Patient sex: M
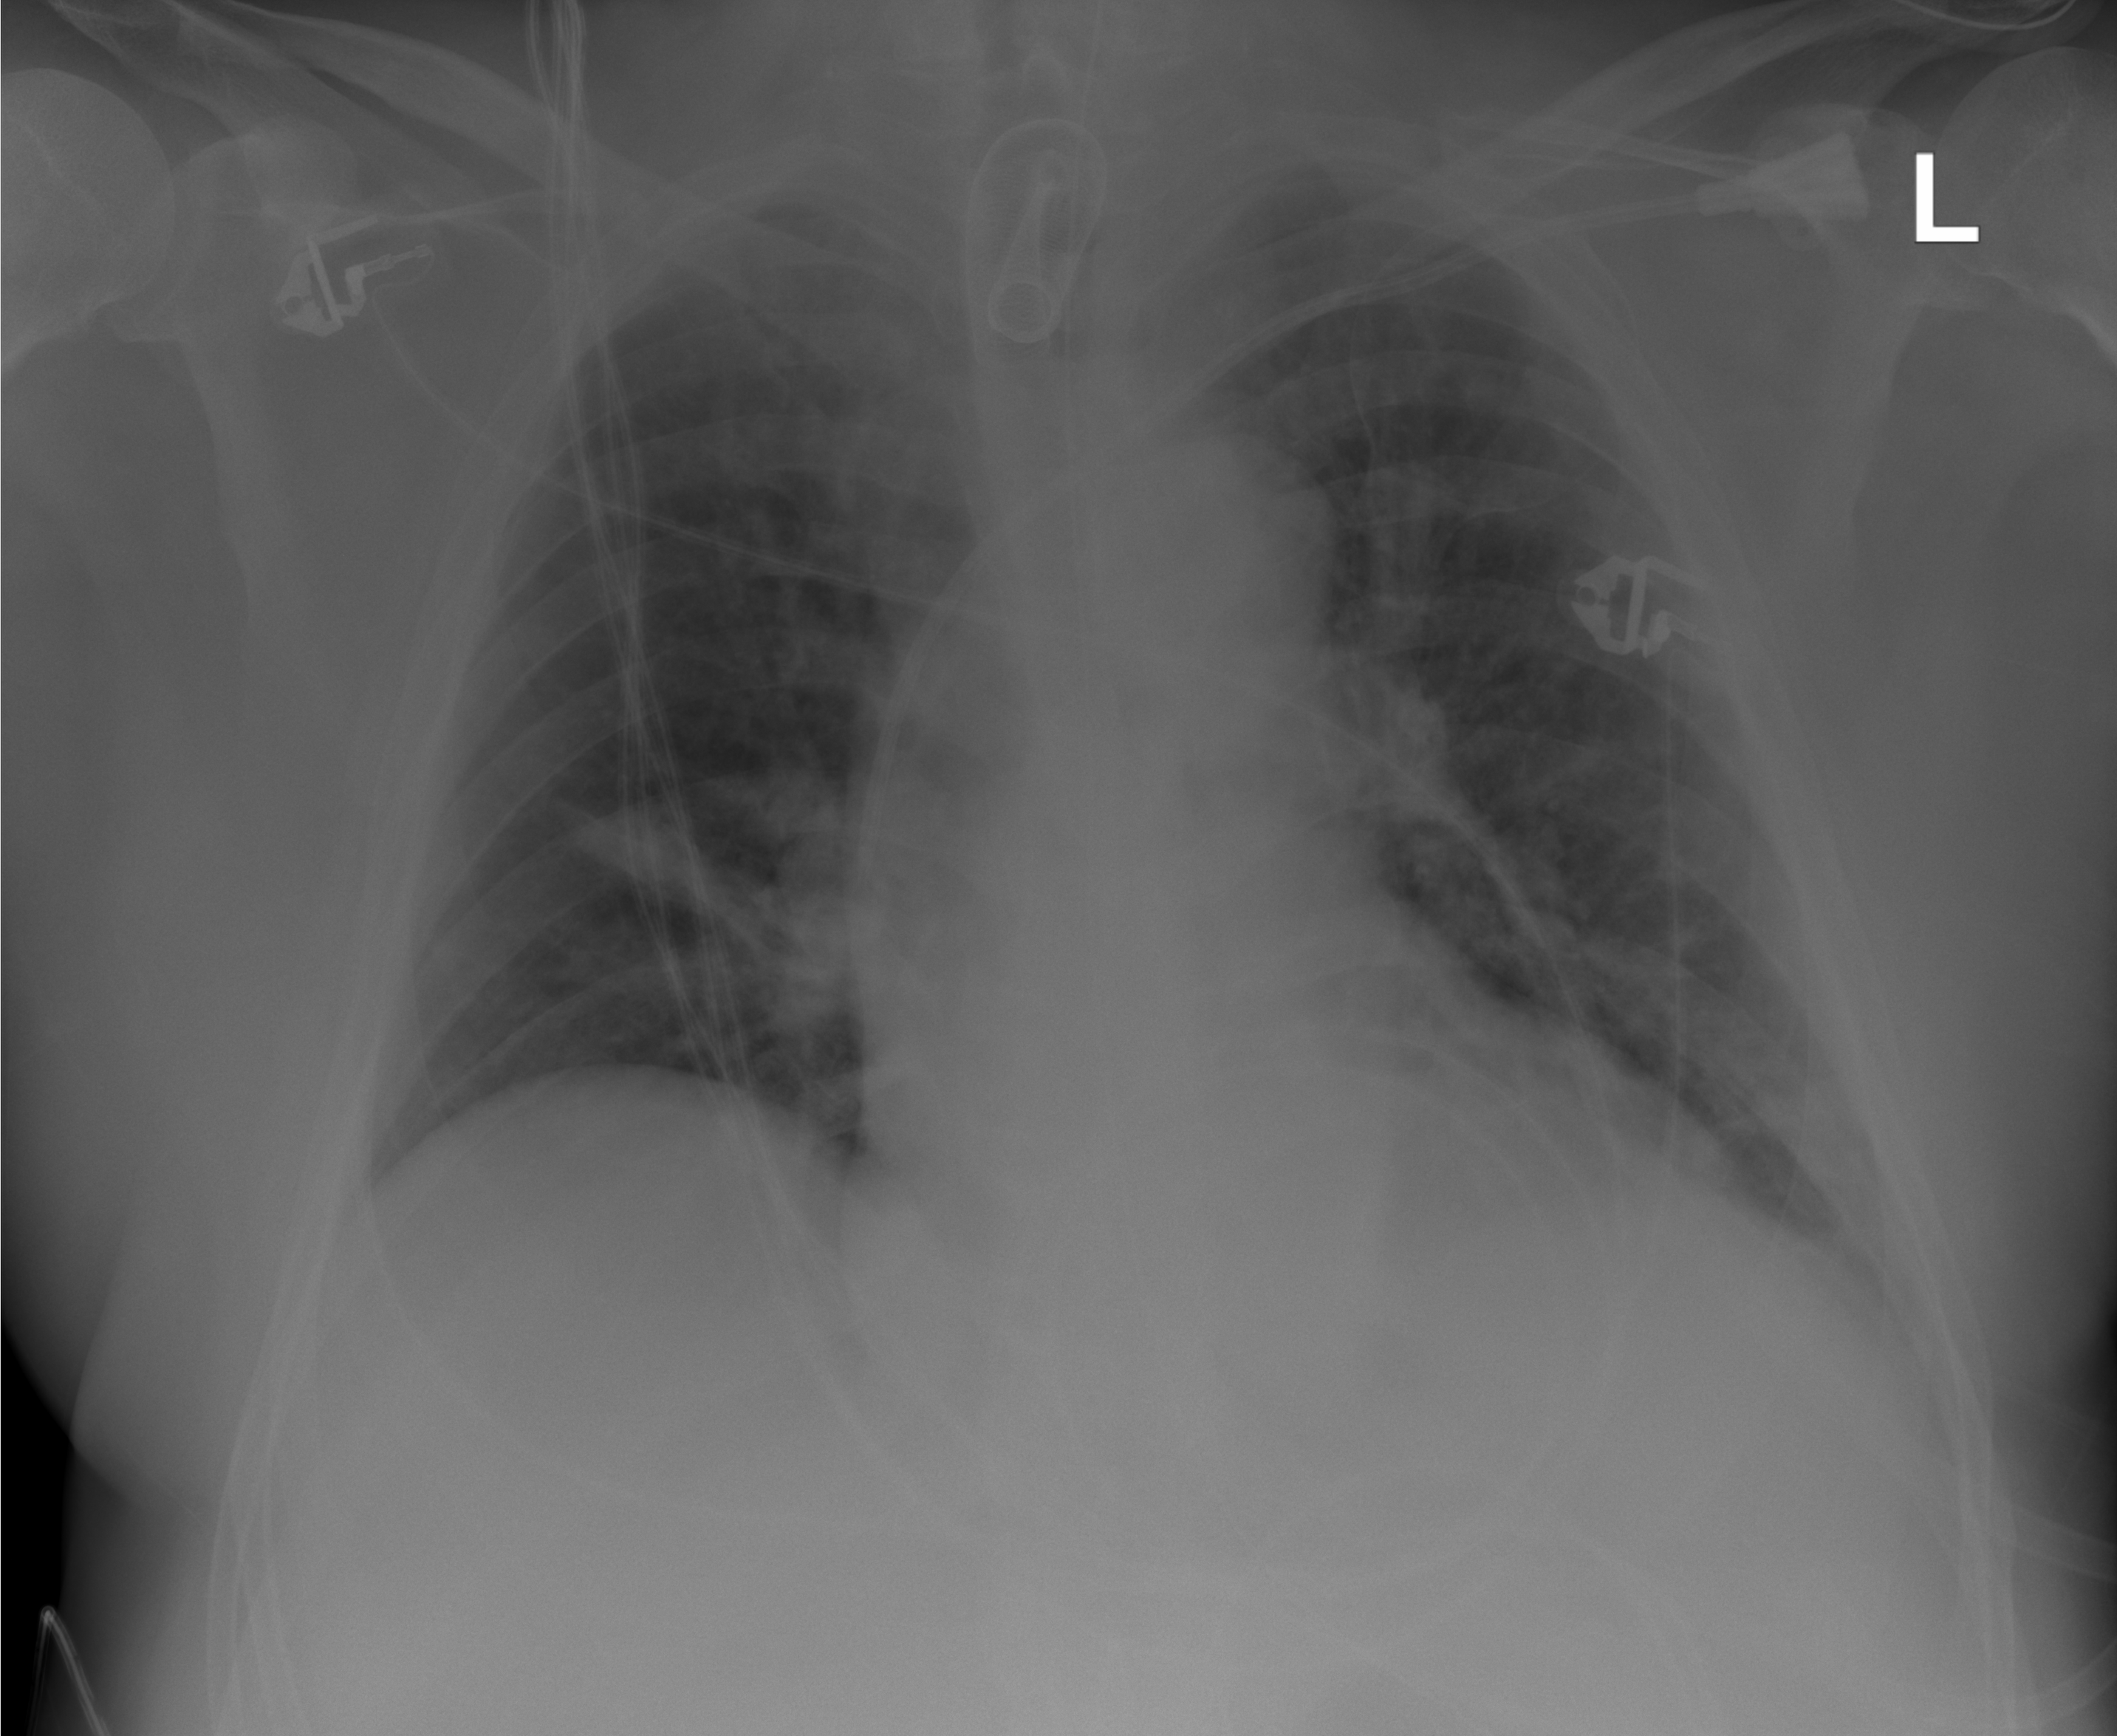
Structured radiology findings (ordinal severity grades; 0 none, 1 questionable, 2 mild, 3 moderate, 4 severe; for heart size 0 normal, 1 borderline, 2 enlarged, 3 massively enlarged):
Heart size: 1
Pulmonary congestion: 2
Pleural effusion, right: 0
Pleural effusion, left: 2
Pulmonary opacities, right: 2
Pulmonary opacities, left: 2
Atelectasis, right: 3
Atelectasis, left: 2